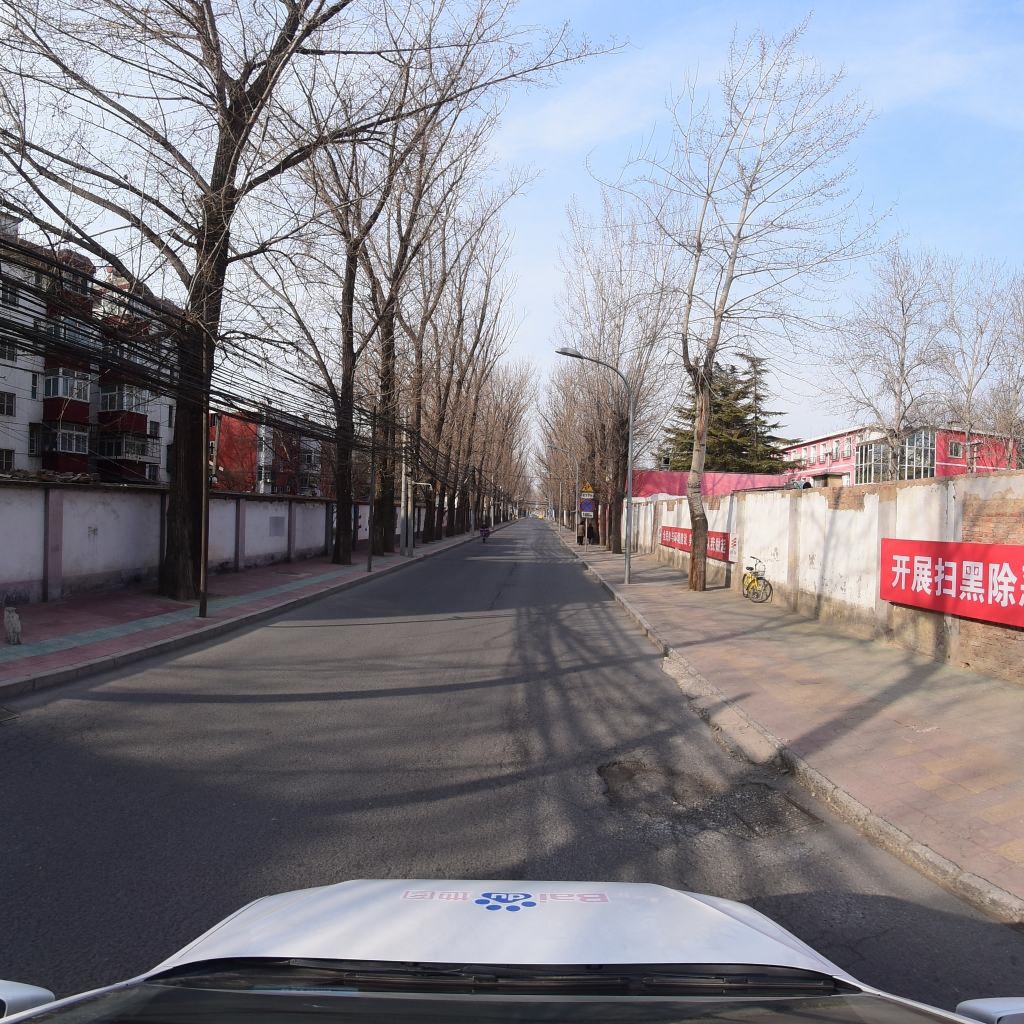
Region: Fengtai
Road damage annotations: longitudinal crack, transverse crack, pothole